【题型】选择题　【知识点】立体几何　【难度】medium
在等腰梯形$ABCD$中，已知$AD\parallel BC$，$AD=AB=DC=\dfrac{1}{2}BC=1$，将$\triangle ABD$沿直线$BD$翻折成$\triangle A'BD$，则当三棱锥$A'-BCD$的体积最大时，以$A'C$为直径的球被平面$A'BD$所截的截面面积为（$\quad$）

\noindent A. $\dfrac{\pi}{6} \qquad$ B. $\dfrac{\pi}{4} \qquad$ C. $\dfrac{\pi}{3} \qquad$ D. $\dfrac{\pi}{2}$
【解答】
\noindent \textbf{【答案】} B

\noindent \textbf{【分析】} 首先证明$BD\perp CD$，当平面$A'BD\perp$平面$BCD$时，三棱锥$A'-BCD$的体积最大，由面面垂直的性质得到$CD\perp$平面$A'BD$，求出截面圆的半径，即可得解.

\noindent \textbf{【详解】} 依题意$AD=AB=DC=\dfrac{1}{2}BC=1$，所以梯形的高$h=\sqrt{1^2-\left(\dfrac{2-1}{2}\right)^2}=\dfrac{\sqrt{3}}{2}$，

\noindent 所以$\sin C=\dfrac{h}{CD}=\dfrac{\sqrt{3}}{2}$，则$C=\dfrac{\pi}{3}$，又$BD=\sqrt{1^2+2^2-2\times 1\times 2\times \cos\dfrac{\pi}{3}}=\sqrt{3}$，

\noindent 所以$BD^2+CD^2=BC^2$，即$BD\perp CD$，

\noindent 当平面$A'BD\perp$平面$BCD$时，三棱锥$A'-BCD$的体积最大，

\noindent 又平面$A'BD\cap$平面$BCD=BD$，$CD\subset$平面$BCD$，所以$CD\perp$平面$A'BD$.

\noindent $A'C$的中点$O$为球心，取$A'D$的中点$E$，则$OE$为$\triangle A'CD$的中位线，

\noindent 所以$OE\parallel CD$，$OE\perp$平面$A'BD$.

\noindent 以$A'C$为直径的球被平面$A'BD$所截的截面为圆面，

\noindent 由以上分析可知点$E$为该圆的圆心，其半径$r=A'E=\dfrac{1}{2}A'D=\dfrac{1}{2}$，

\noindent 该圆面面积为$\pi r^2=\dfrac{\pi}{4}$.

\noindent 故选：B
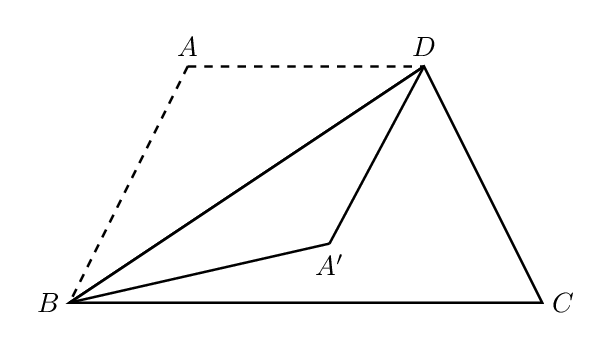
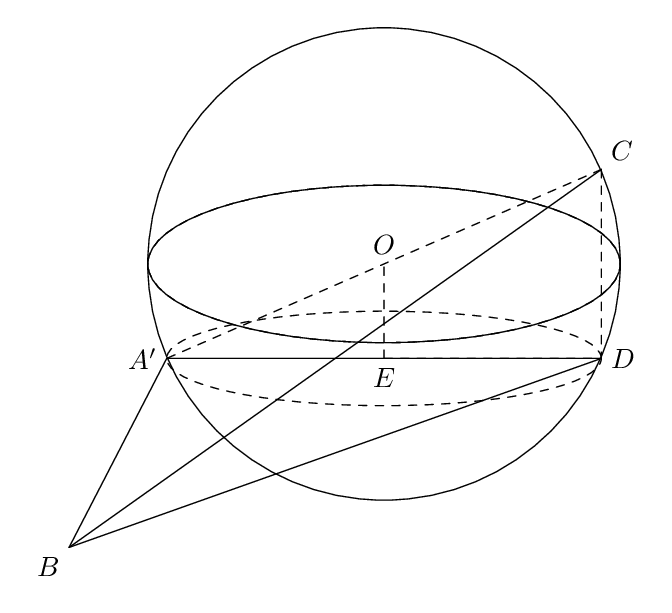